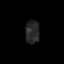
Tissue: prostate
Cell type: Fibroblasts
Senescence score: 0.7795
Nuclear area (px): 314
Mean DAPI intensity: 40.207